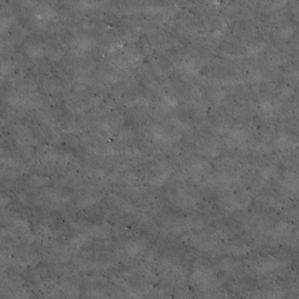
Label: non_frost